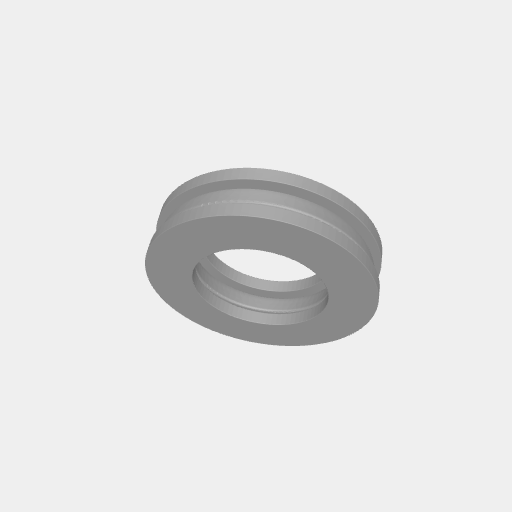
Part: ThrustBearing12ID